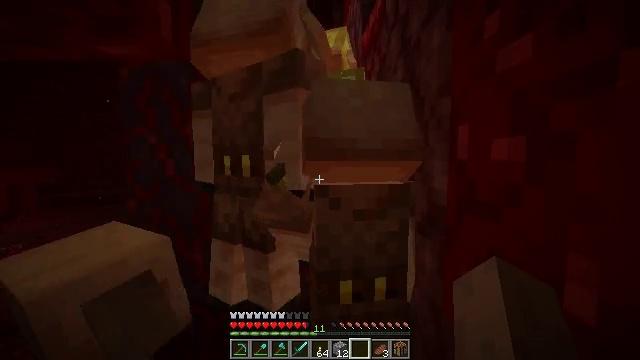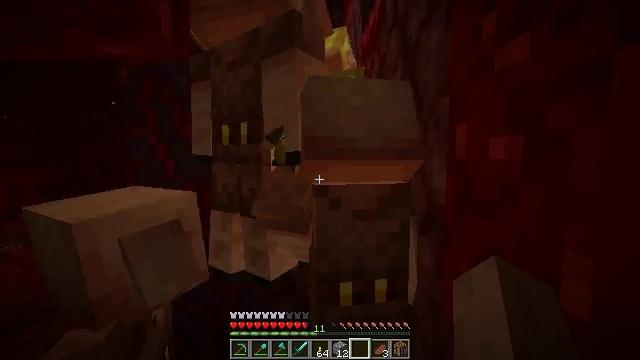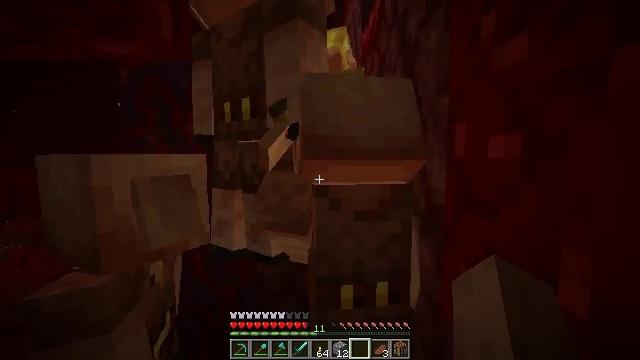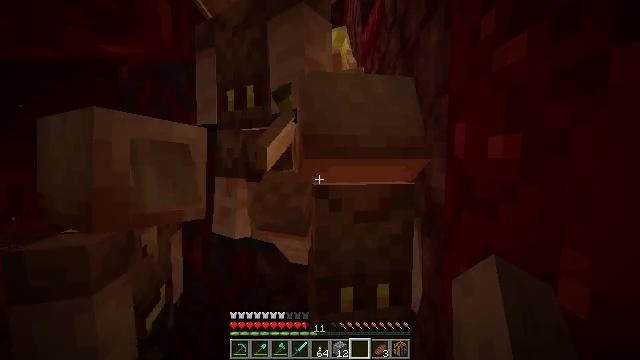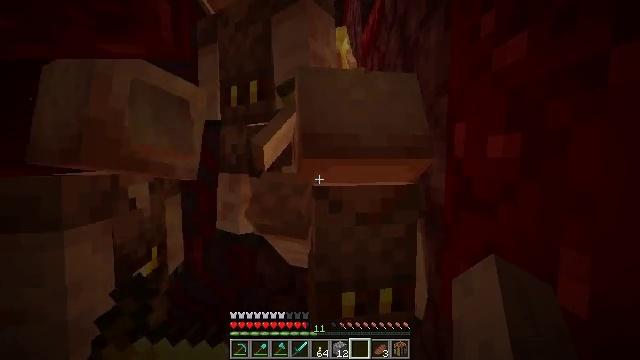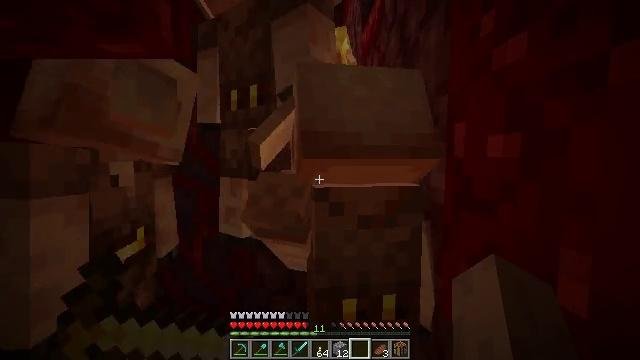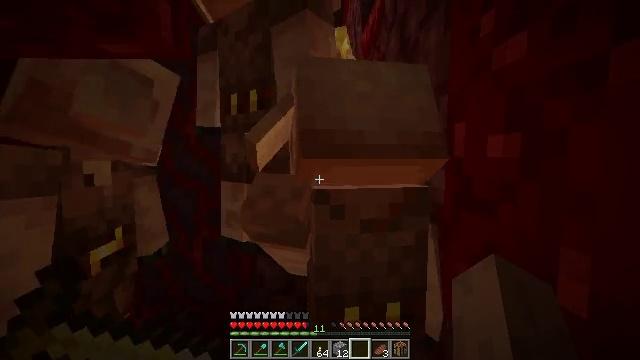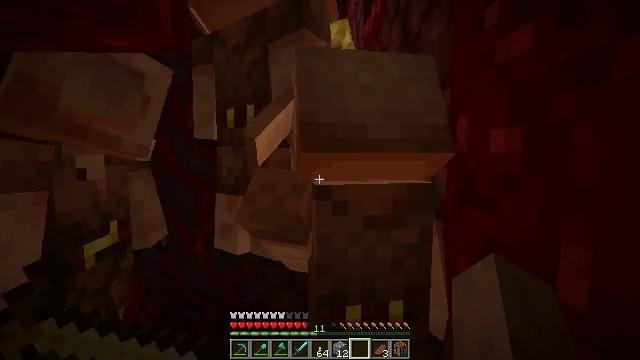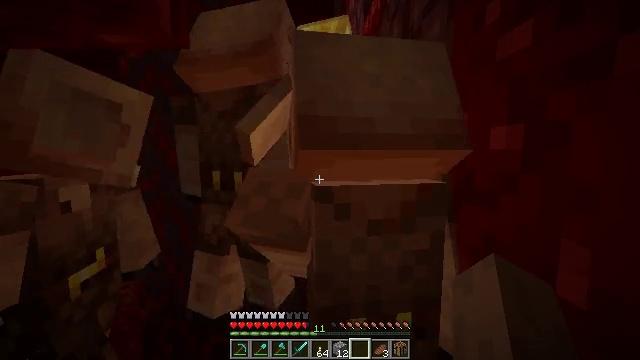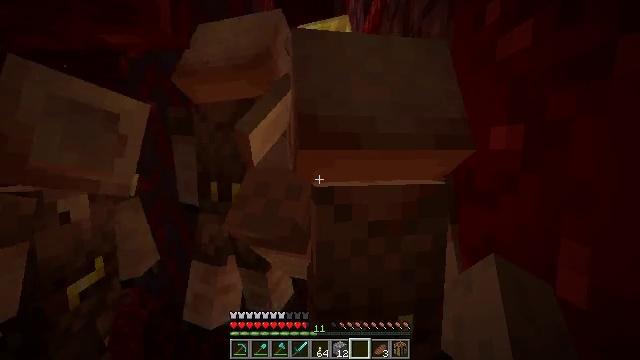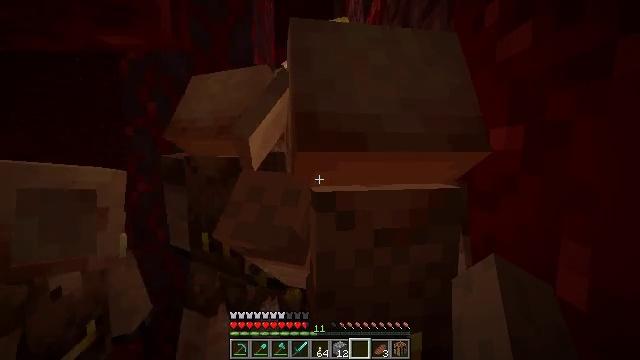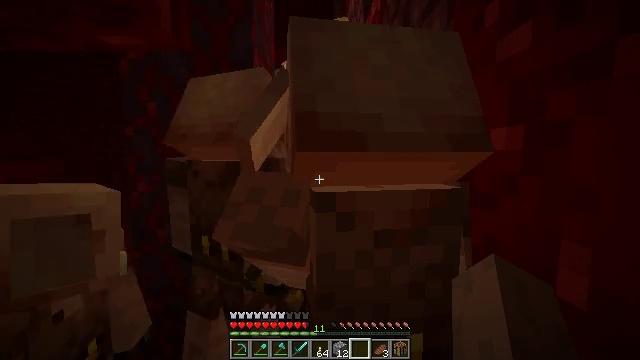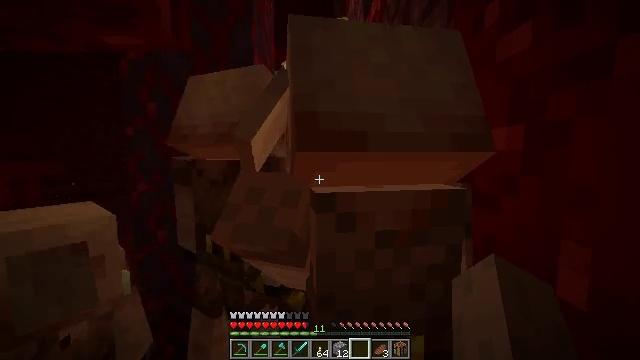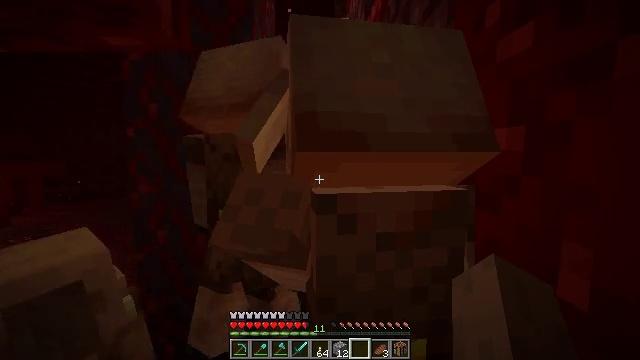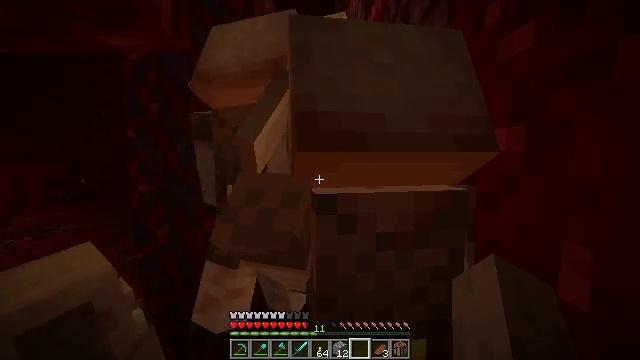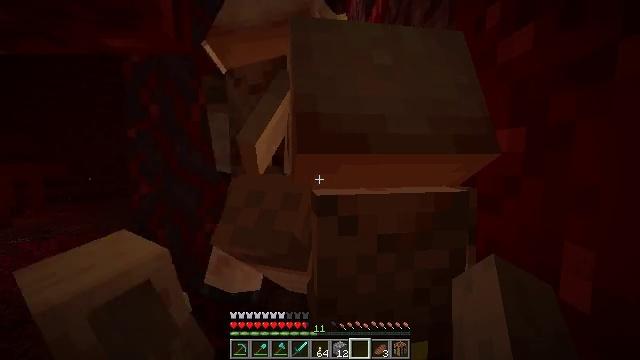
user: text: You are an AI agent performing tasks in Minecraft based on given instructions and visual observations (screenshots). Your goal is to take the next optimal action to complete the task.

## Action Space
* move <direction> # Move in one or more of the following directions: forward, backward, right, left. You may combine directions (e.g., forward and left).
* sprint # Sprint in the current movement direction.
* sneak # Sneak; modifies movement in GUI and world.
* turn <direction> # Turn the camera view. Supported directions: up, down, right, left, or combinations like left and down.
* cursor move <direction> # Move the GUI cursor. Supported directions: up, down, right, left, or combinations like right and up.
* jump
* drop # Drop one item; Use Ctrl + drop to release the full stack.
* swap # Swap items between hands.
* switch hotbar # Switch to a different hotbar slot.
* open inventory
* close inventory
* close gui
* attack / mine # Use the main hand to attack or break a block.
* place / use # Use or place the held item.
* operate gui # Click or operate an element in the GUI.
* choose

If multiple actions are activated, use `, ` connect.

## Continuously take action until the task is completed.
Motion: motion action
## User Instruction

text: Drop a quartz.
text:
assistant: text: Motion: no_op
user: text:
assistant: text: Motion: no_op
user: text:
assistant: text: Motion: no_op
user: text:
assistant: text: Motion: no_op
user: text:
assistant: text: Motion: no_op
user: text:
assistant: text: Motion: no_op
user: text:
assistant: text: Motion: turn down
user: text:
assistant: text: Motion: no_op
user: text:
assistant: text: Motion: no_op
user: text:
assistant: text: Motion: no_op
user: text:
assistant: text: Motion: no_op
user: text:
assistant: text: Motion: no_op
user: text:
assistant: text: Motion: no_op
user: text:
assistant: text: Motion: no_op
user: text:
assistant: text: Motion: no_op
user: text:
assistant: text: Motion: no_op
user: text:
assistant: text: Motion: no_op
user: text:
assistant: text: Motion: no_op
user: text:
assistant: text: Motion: no_op
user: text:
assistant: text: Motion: no_op
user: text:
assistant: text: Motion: no_op
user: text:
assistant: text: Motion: no_op
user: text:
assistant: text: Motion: no_op
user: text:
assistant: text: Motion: no_op
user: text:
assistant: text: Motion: no_op
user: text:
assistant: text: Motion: no_op
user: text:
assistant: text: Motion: no_op
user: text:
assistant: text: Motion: no_op
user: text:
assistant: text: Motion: no_op
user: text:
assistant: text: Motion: no_op